Question: I'm rotating UIImageView using this:
'''
[UIView beginAnimations:nil context:nil];
[UIView setAnimationBeginsFromCurrentState:YES];
[UIView setAnimationCurve:UIViewAnimationCurveEaseIn];
myImgView.transform = CGAffineTransformMakeRotation(angle*M_PI/180);
[UIView commitAnimations];
'''
Now I want to get rotated image. Can I do this? I was trying to make it with CoreGraphics using CGImageRotatedByAngle function from accepted answer for <URL>. As you can see the image loses its original size and is cropped. My goal is to get image like on central shot with original size and rotated for specified angle. I mean it's required that the size of rotated shape stay unchanged but new image of course is gonna be larger than initial.

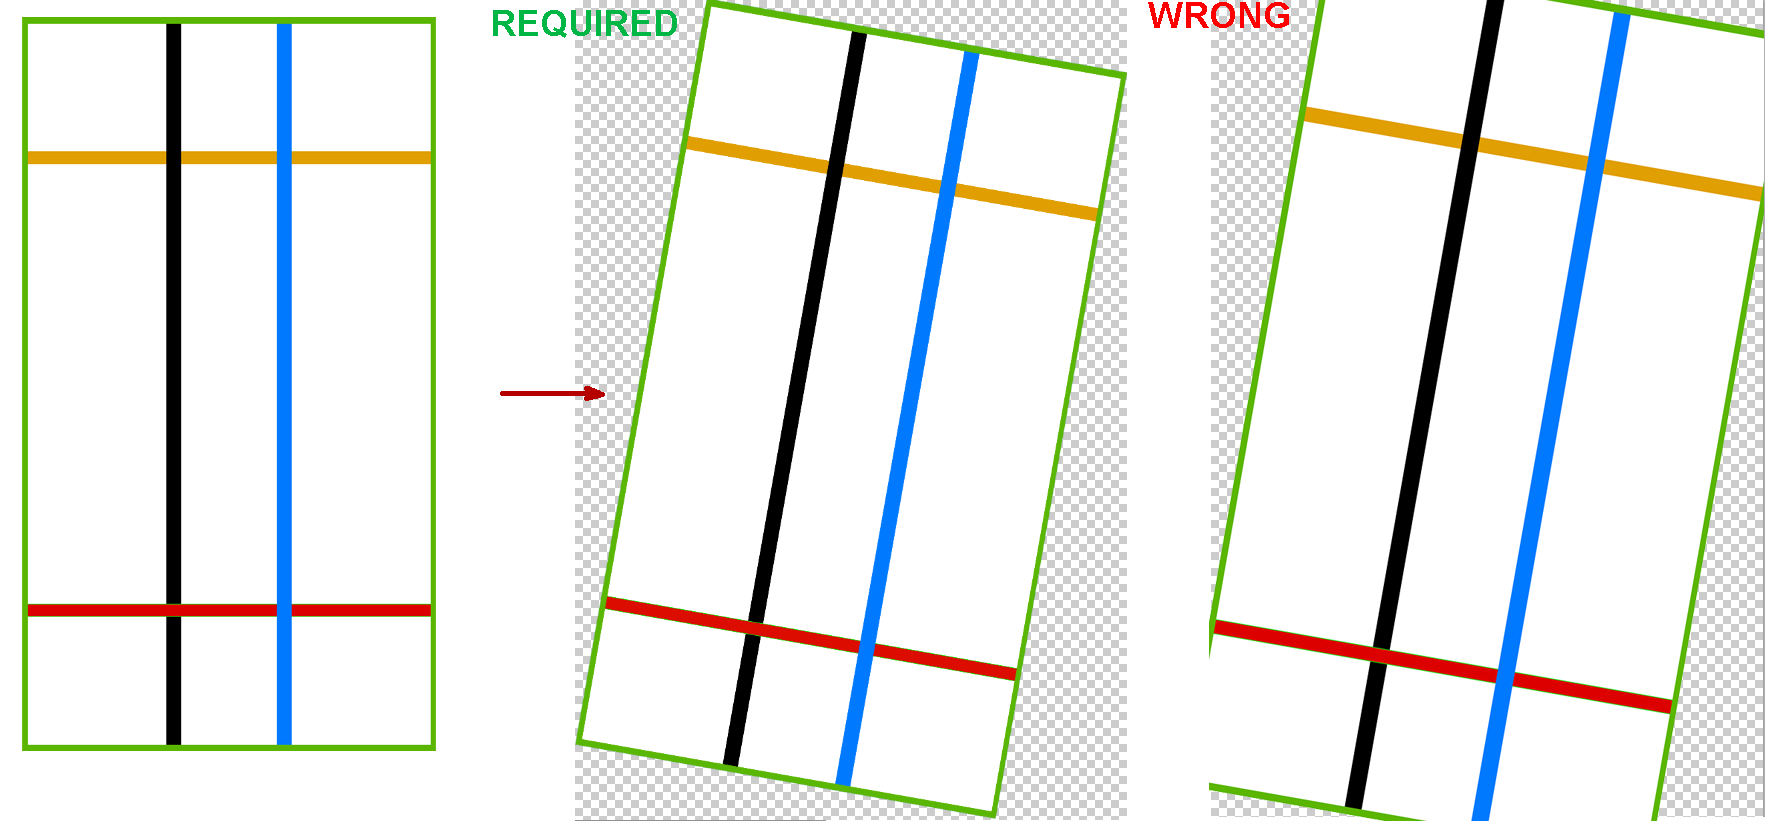
Answer: OK, I'm answering my own question again, hopefully it will be useful for somebody in future...
Coming back to CGImageRotatedByAngle as I previously said it gives almost required effect but coordinate system translation sequence must be slighly altered. And here is the way I got the desired result:
'''
- (CGImageRef)CGImageRotatedByAngle:(CGImageRef)imgRef angle:(CGFloat)angle {
CGFloat angleInRadians = angle * (M_PI / 180);
CGFloat width = CGImageGetWidth(imgRef);
CGFloat height = CGImageGetHeight(imgRef);
CGRect imgRect = CGRectMake(0, 0, width, height);
CGAffineTransform transform = CGAffineTransformMakeRotation(angleInRadians);
CGRect rotatedRect = CGRectApplyAffineTransform(imgRect, transform);
CGColorSpaceRef colorSpace = CGColorSpaceCreateDeviceRGB();
CGContextRef bmContext = CGBitmapContextCreate(NULL,
rotatedRect.size.width,
rotatedRect.size.height,
8,
0,
colorSpace,
kCGImageAlphaPremultipliedFirst);
CGContextSetAllowsAntialiasing(bmContext, YES);
CGContextSetShouldAntialias(bmContext, YES);
CGContextSetInterpolationQuality(bmContext, kCGInterpolationHigh);
CGColorSpaceRelease(colorSpace);
CGContextTranslateCTM( bmContext, 0.5f * rotatedRect.size.width, 0.5f * rotatedRect.size.height ) ;
CGContextRotateCTM(bmContext, angleInRadians);
CGContextDrawImage(bmContext, CGRectMake(-imgRect.size.width* 0.5f, -imgRect.size.height * 0.5f,
imgRect.size.width,
imgRect.size.height),
imgRef);
CGImageRef rotatedImage = CGBitmapContextCreateImage(bmContext);
CFRelease(bmContext);
[(id)rotatedImage autorelease];
return rotatedImage;
}
'''